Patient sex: M
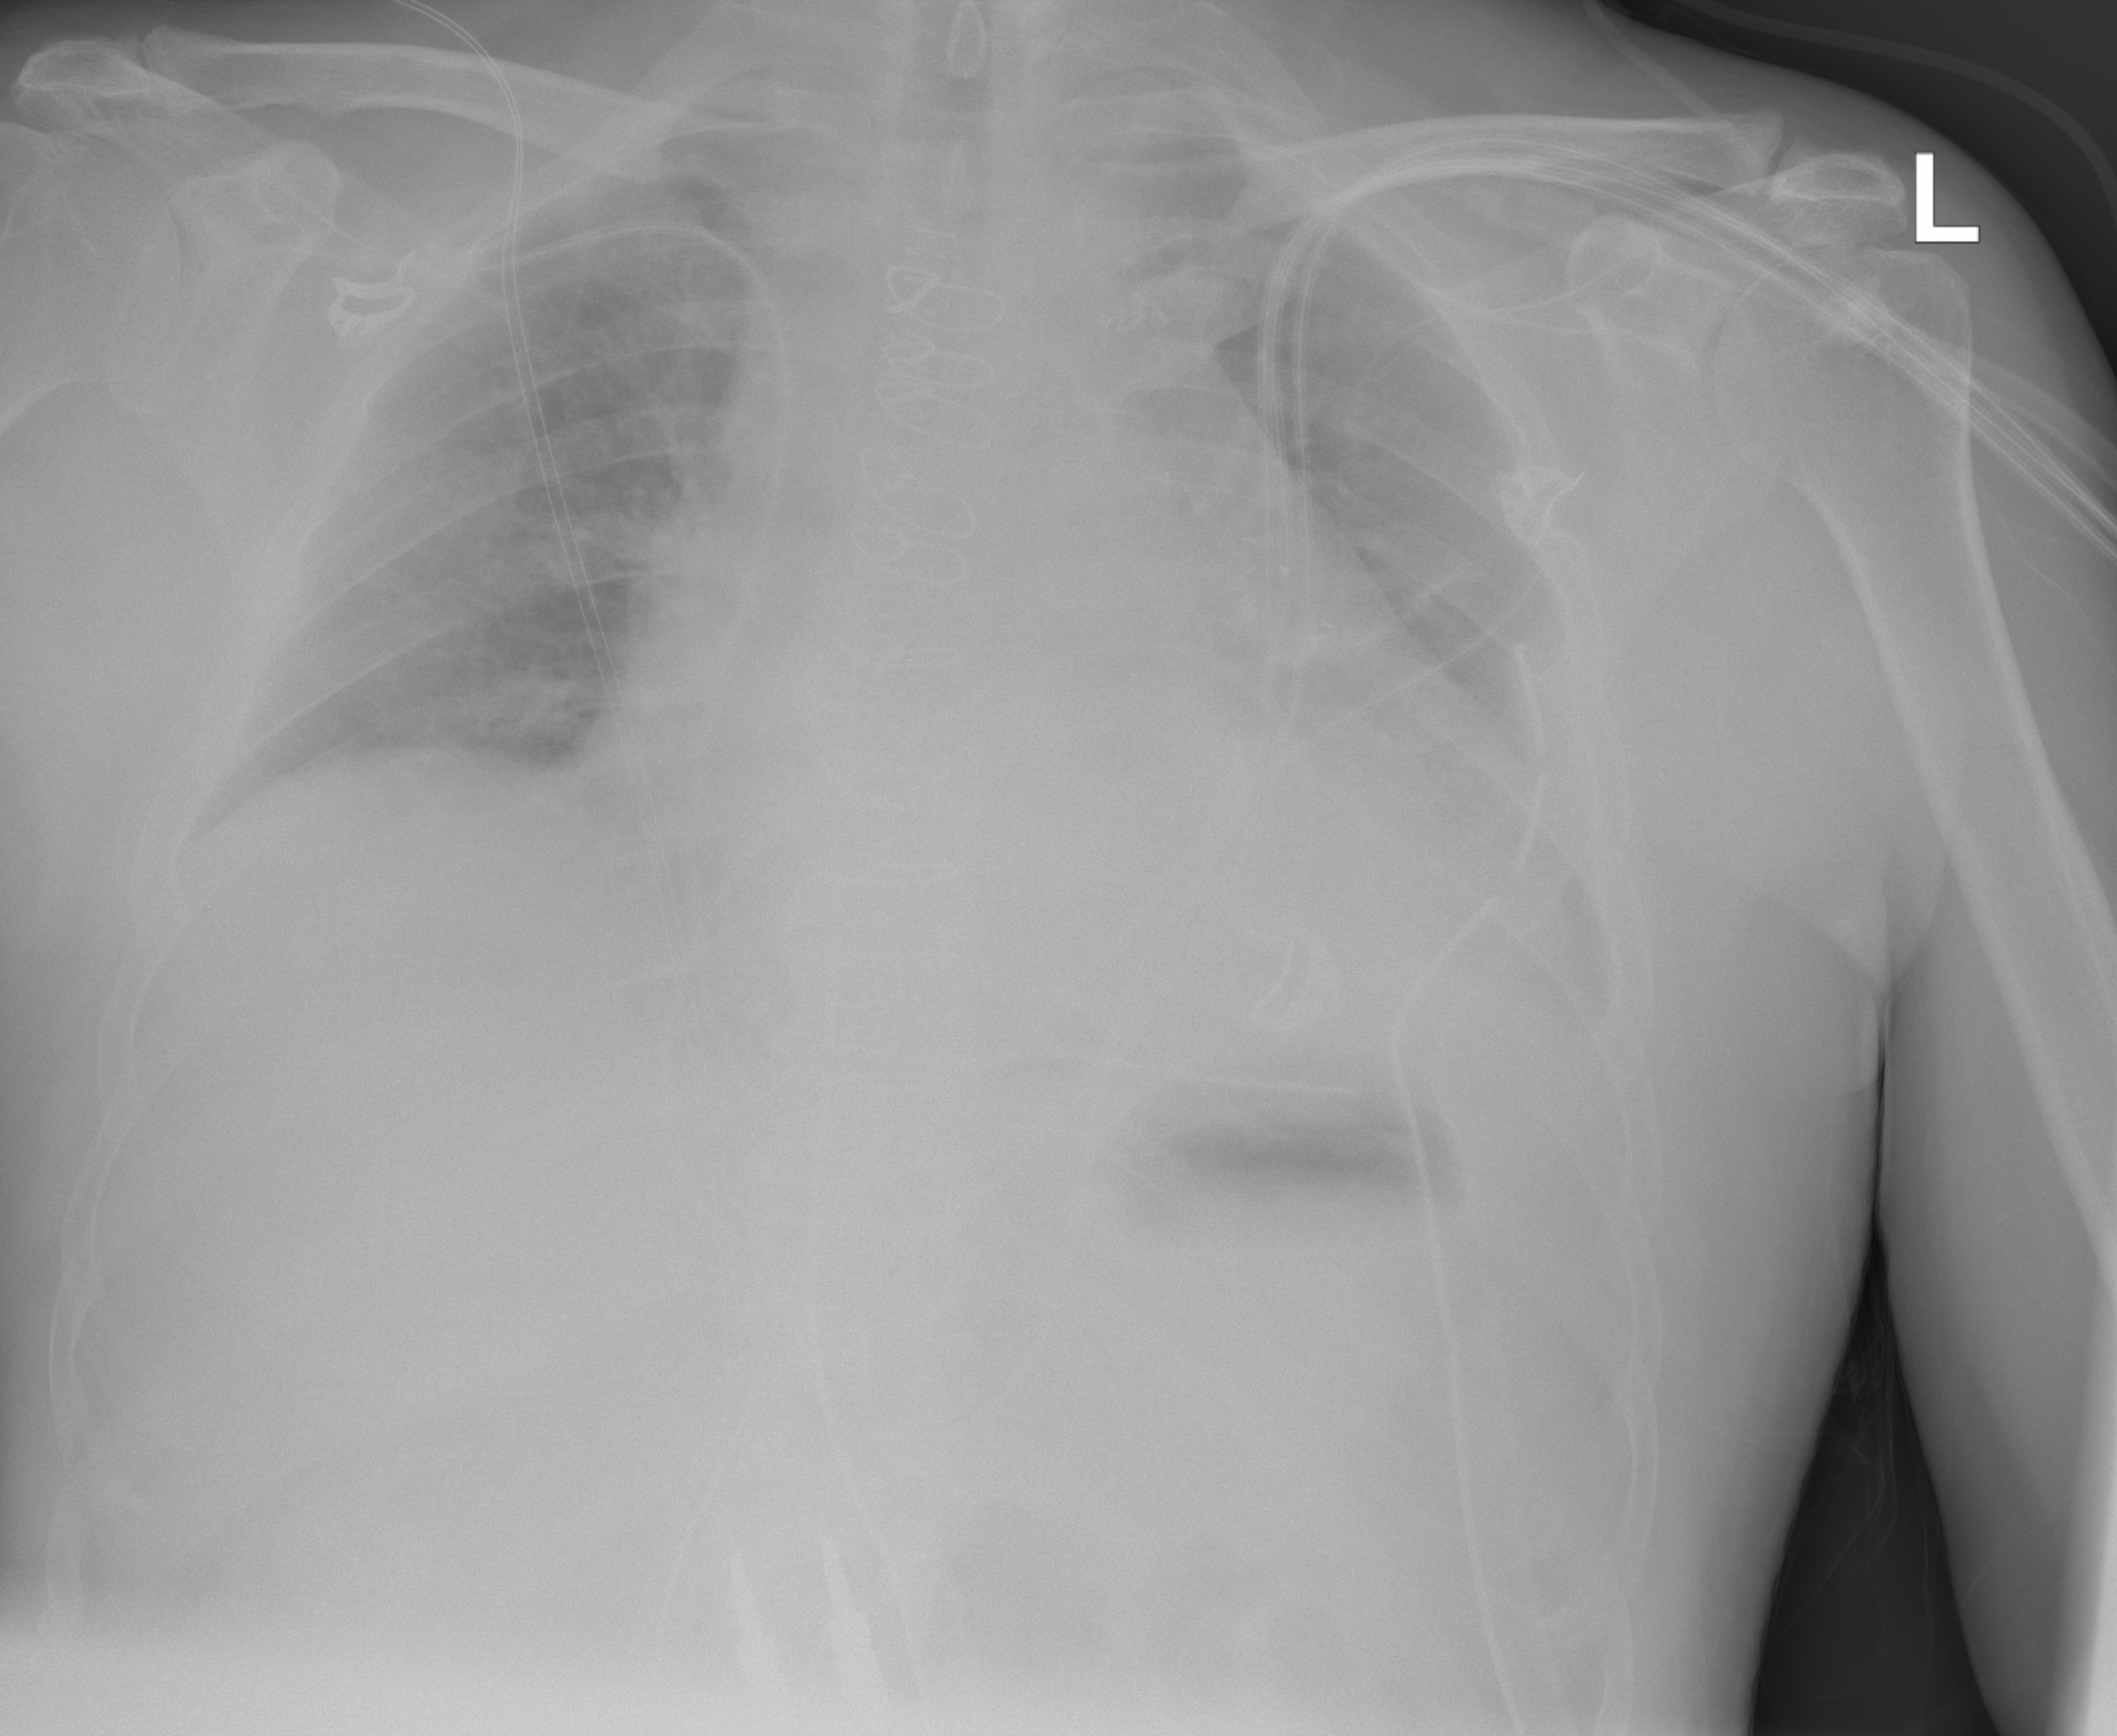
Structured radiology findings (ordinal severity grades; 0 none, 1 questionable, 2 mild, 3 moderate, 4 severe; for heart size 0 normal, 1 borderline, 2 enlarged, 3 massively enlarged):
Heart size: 2
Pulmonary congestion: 1
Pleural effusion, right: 0
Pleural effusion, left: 2
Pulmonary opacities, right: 0
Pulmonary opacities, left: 0
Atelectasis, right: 2
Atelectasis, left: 2